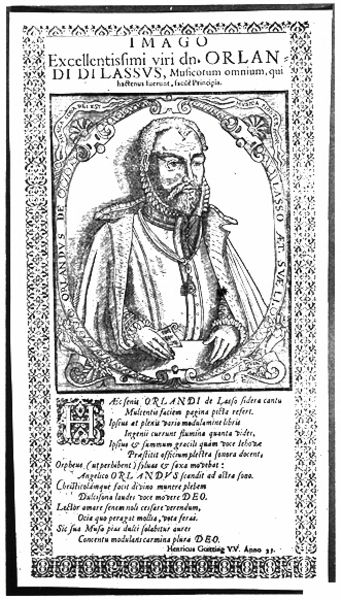
Titel: Bildnis des Orlando di Lasso
Künstler: Monogrammist AE
Institution: (Seriendruck)
Schlagwörter: hand, mann, schatten, umhang, finger, handschuh, licht, mund, nase, stirn, tisch, zeichnung, blick, muster, ornament, bart, kappe, augen, barock, falten, kragen, mensch, rahmen, ärmel, bildnis, hände, portrait, porträt, gewand, haare, mantel, brustbild, locken, renaissance, rokoko, oval, rund, schrift, papier, kette, grafik, graphik, rand, tafel, dichter, ernst, inschrift, brauen, verzierung, buch, zettel, medaillon, druck, schwarz weiss, schraffuren, stich, titel, seite, text, zeitung, hässlich, initiale, überschrift, manschetten, orden, krause, schriftbild, buchdruck, rolle, ecken, anhänger, wams, zeilen, muscheln, heilig, zierband, kapitel, latein, lateinisch, umschrift, initial, druckschrift, majuskel, vignette, schrfit, vlies, kunstdruck, imago, lasso, profil7rahmen, h, hässlöich, text ornament, orlandi, orlando di lasso, +text, lateinornament, orlan, lassus, orlan di di lassus